Question: I'm developing a Class library using C# using the latest version of Entity Framework and VS2010. I have this class:
'''
public class User
{
public int UserId { get; set; }
public String Name { get; set; }
public int Age { get; set; }
public String City { get; set; }
public String Country { get; set; }
public String Email { get; set; }
public String InterestIn { get; set; }
public List<User> Friends { get; set; }
public List<User> FromWhomIsFriend { get; set; }
public List<Activity> WantsToDo { get; set; }
public List<Message> MessagesSent { get; set; }
public List<Message> MessagesReceived { get; set; }
}
'''
EF has generated these two tables on SQLEXPRESS:

I have three questions:
1. How can I rename the table dbo.UserUsers to dbo.UserFriends?
2. How can I rename its two columns to UserId and FriendId?
3. How can I set columns UserId and FriendId as PK for dbo.UserFriends table?
This is my first time working with EF Code First.
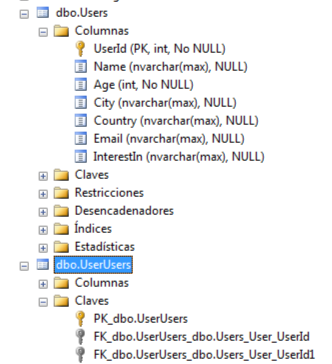
Answer: The easiest option is to create this table in your model. If EF detect such table it won't create another one.
To customize column name look here: <URL>